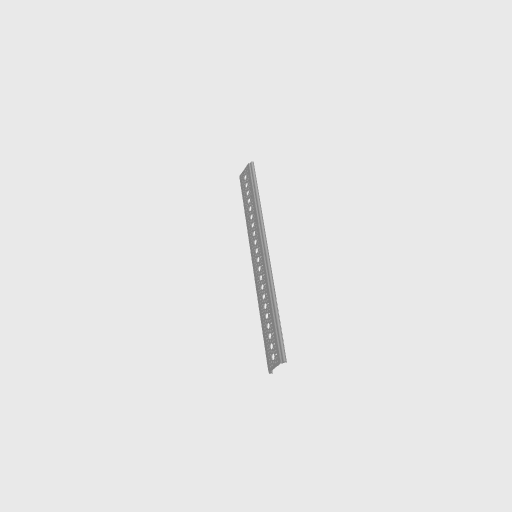
Part: RailChannel21H